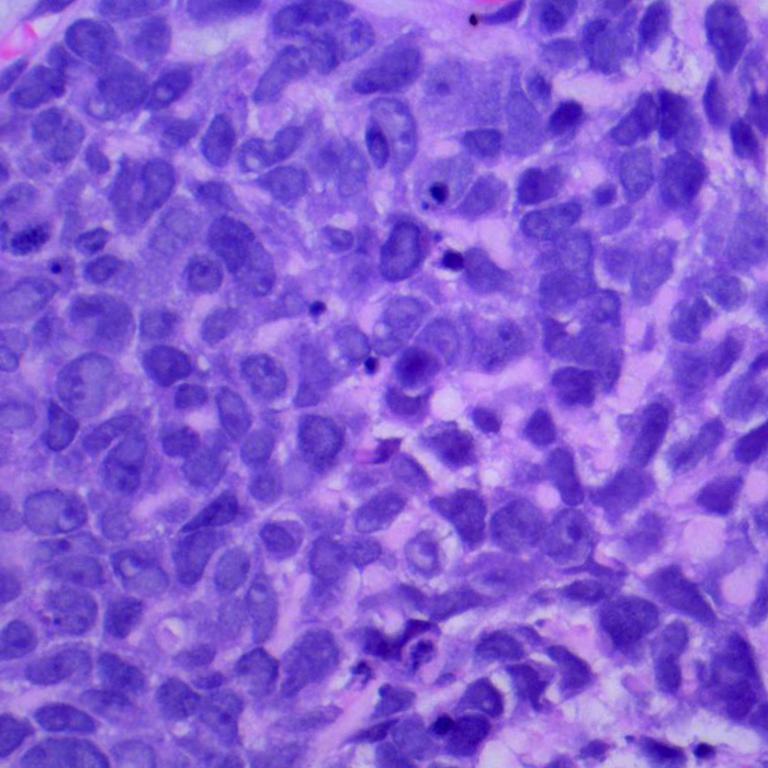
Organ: lung
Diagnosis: squamous carcinomas